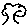
Label: tree